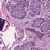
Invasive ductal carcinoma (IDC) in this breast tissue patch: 1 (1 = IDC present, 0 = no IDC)